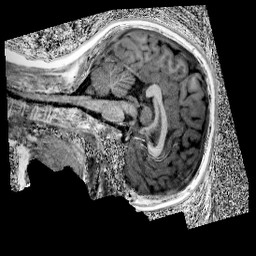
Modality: UNIT1
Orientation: sagittal
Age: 9
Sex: male
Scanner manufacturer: siemens
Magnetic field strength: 3 T
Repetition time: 4 s
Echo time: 0.00303 s